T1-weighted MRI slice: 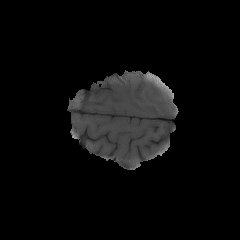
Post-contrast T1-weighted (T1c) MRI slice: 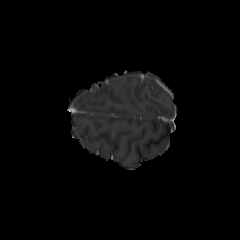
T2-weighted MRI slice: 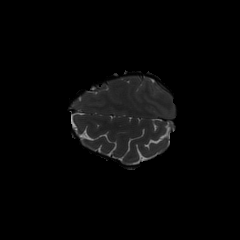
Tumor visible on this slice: yes